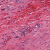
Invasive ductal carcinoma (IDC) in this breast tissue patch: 0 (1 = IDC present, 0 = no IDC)